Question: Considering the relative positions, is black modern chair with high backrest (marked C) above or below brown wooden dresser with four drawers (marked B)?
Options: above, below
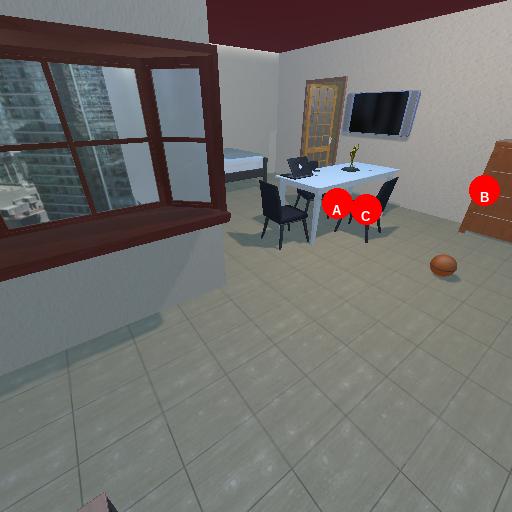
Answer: above